Question: I am using Umbraco 7.x
I need some thing like following In list Item generated using for each. alternating item need to give respective class.

So is their any was to determine even and odd row to give respective class name.
As following is my code for the same.
'''
@foreach (var itemTblRows in @Model.Children)
{
<tr class="light">
<td>@itemTblRows.ABL_tableData1</td>
<td>@itemTblRows.ABL_tableData2</td>
<td>@itemTblRows.ABL_tableData3</td>
<td>@itemTblRows.ABL_tableData4</td>
</tr>
}
'''
I will not like to use CSS and JS to do so, because in other case (with diff. lay out) it will not work.
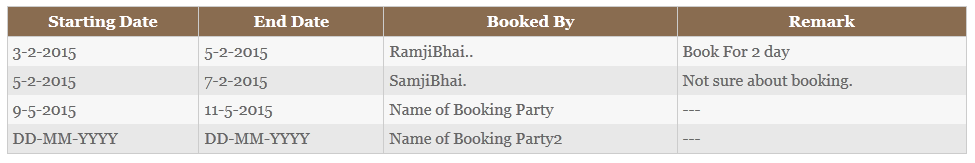
Answer: You can do easily with the 'IsOdd' and 'IsEven' helper methods:
'''
<tr class="@itemTblRows.IsOdd("odd","even")>
'''
or
'''
<tr class="@itemTblRows.IsEven("even","odd")>
'''